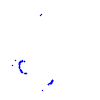
Particle: proton